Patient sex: M
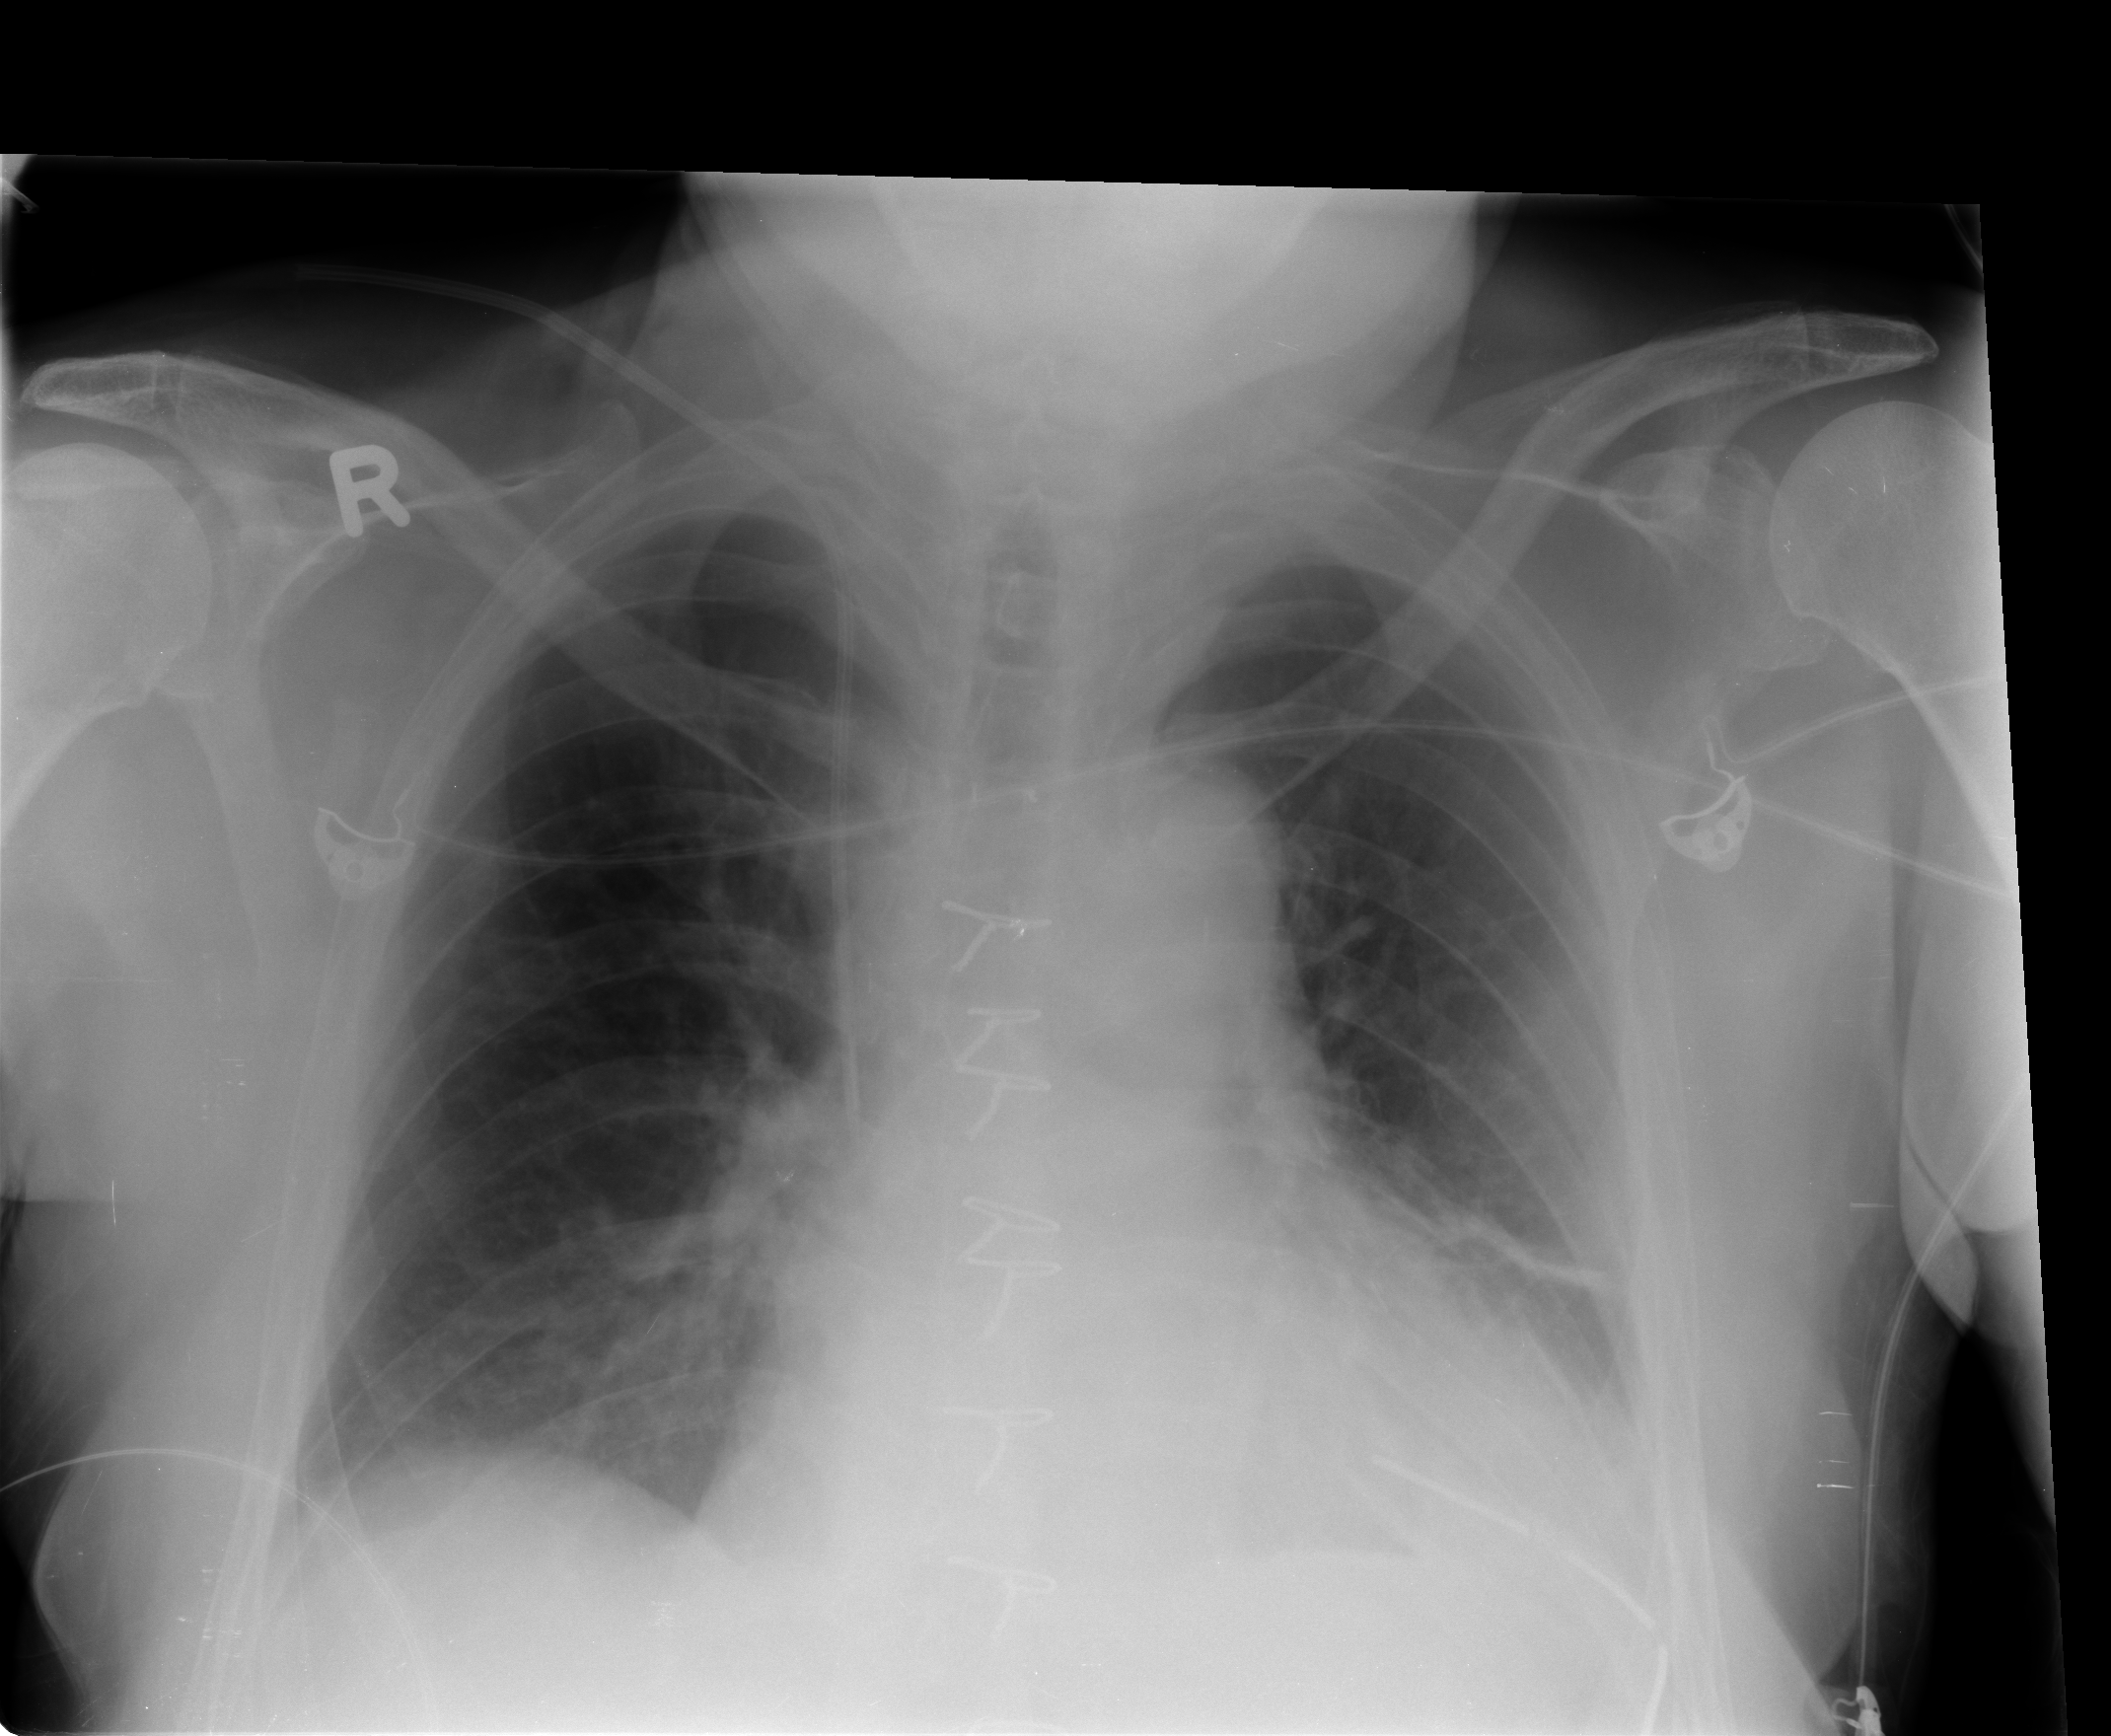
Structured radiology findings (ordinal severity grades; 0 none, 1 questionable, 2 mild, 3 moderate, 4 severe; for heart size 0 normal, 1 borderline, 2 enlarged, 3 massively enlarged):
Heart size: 2
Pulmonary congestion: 1
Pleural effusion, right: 1
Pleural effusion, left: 2
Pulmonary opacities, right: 0
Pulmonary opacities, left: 0
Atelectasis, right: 2
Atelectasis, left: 2